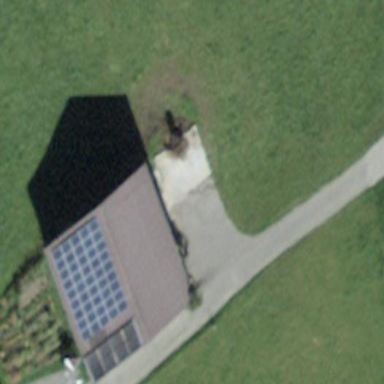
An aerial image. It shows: Rural barn.